Aerial crown-view tile of a tropical tree (Barro Colorado Island, Panama), acquired 20240611:
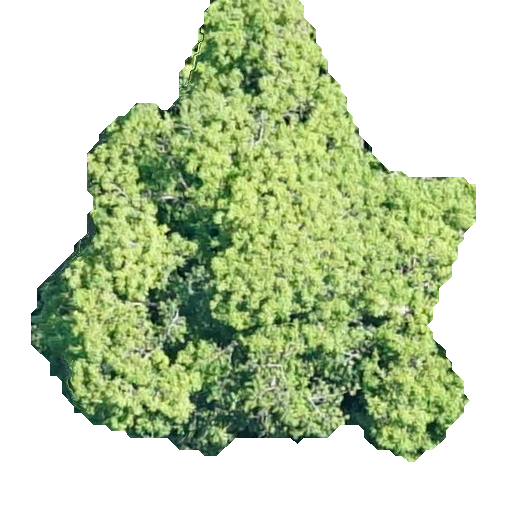
Species: Astronium graveolens
GBIF accepted scientific name: Astronium graveolens
Crown area: 213.255 m²